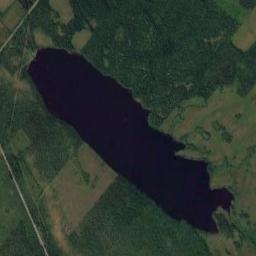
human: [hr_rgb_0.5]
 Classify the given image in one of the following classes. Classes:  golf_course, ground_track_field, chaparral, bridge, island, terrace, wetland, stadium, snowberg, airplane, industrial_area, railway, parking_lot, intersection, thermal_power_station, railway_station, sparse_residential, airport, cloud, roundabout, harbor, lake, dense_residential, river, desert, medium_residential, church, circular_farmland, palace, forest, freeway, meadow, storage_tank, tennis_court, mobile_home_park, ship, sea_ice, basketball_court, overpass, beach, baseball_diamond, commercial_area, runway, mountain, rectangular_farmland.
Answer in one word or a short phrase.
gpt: lake